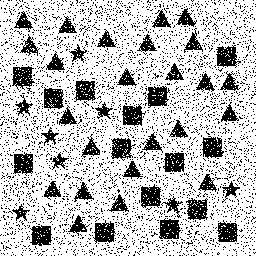
Squares: 16
Triangles: 24
Stars: 8
Total shapes: 48